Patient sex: F
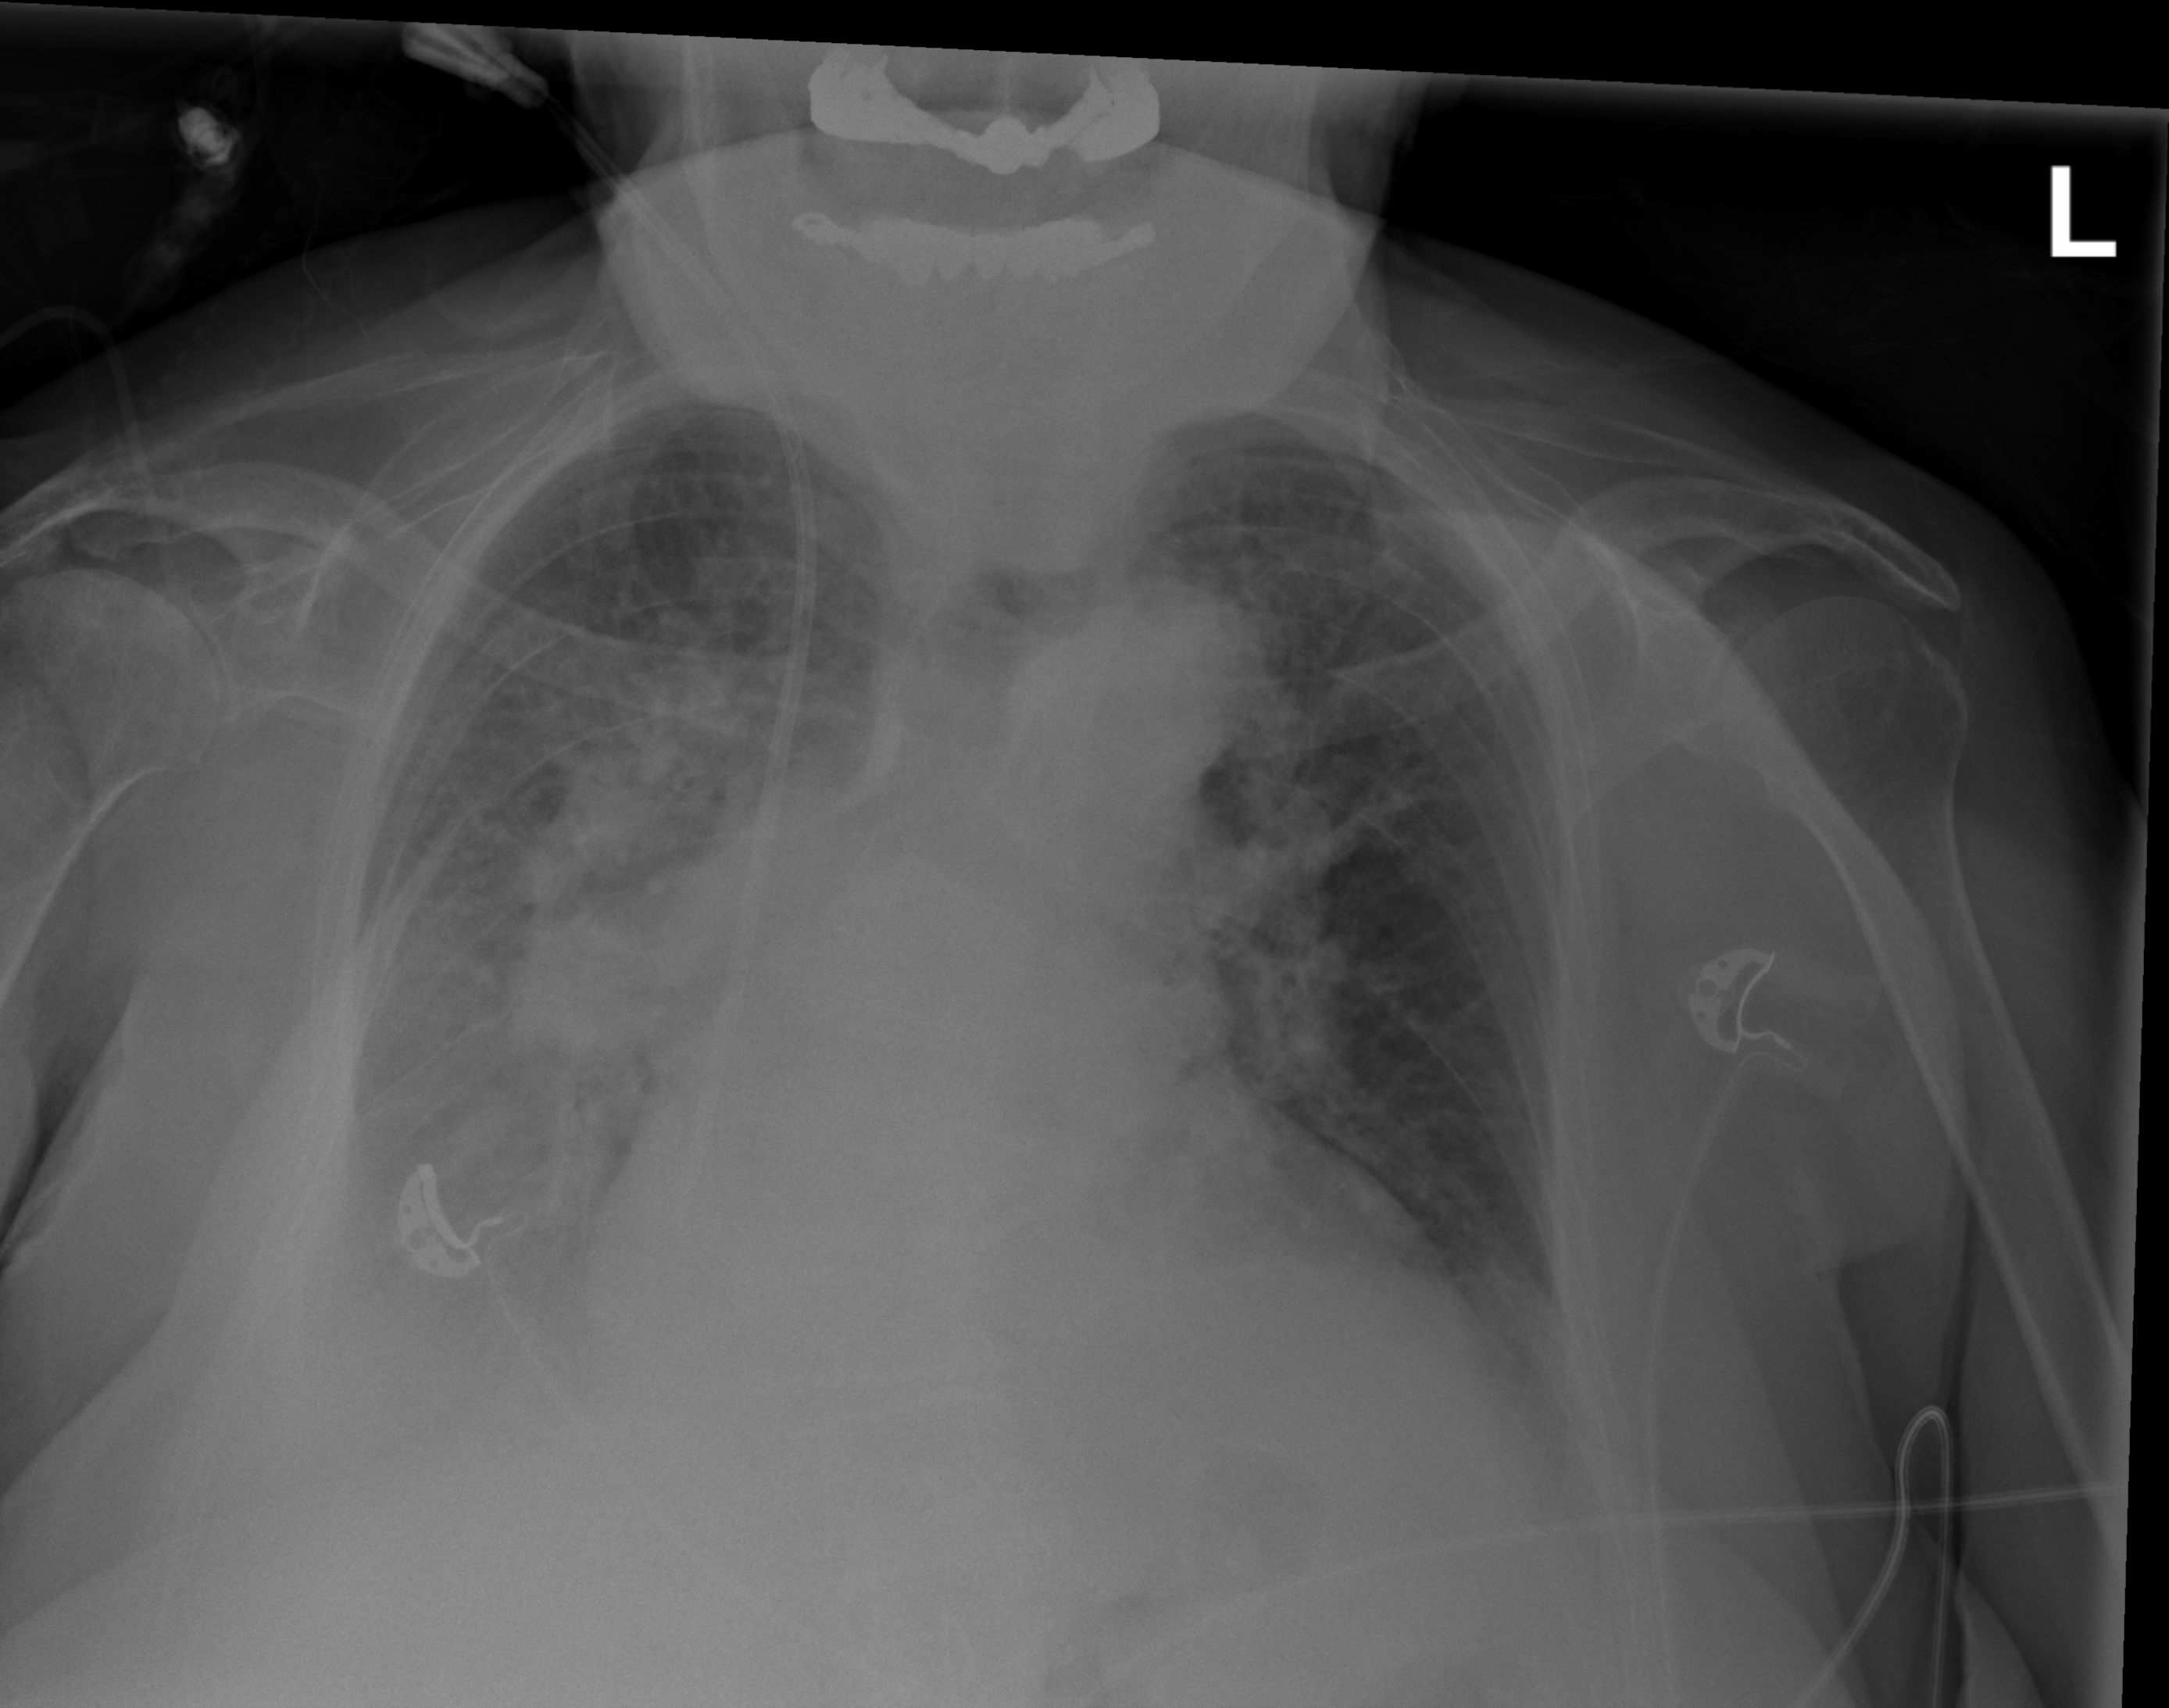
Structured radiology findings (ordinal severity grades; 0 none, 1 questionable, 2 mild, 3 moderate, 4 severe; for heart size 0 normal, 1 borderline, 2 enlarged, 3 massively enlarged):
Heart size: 2
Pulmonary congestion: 2
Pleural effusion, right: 3
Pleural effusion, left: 2
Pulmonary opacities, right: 3
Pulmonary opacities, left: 2
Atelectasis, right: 3
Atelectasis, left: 2